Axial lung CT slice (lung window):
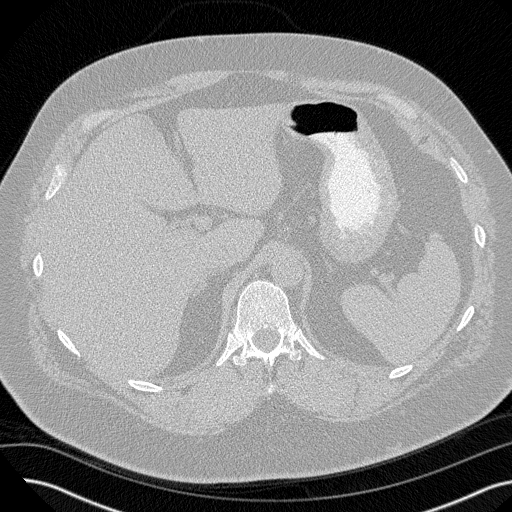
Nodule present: no